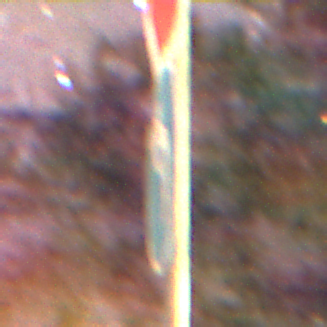
Verkehrszeichen: VorgeschriebeneFahrtrichtungLinks
Zusatzzeichen oben: Stop
Umgebung: Outdoor, Suburban
Tageszeit: Night
Wetter: Clear
Licht: Artificial
Jahreszeit: NotSpecified
Kontrast: HighContrast